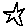
Label: star